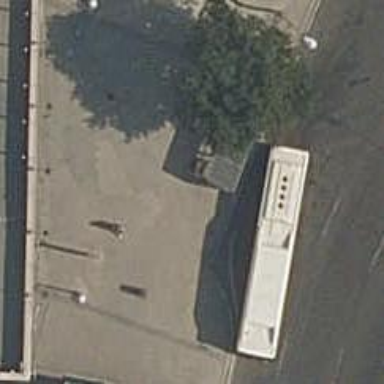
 serving as platform for public transportation."